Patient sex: M
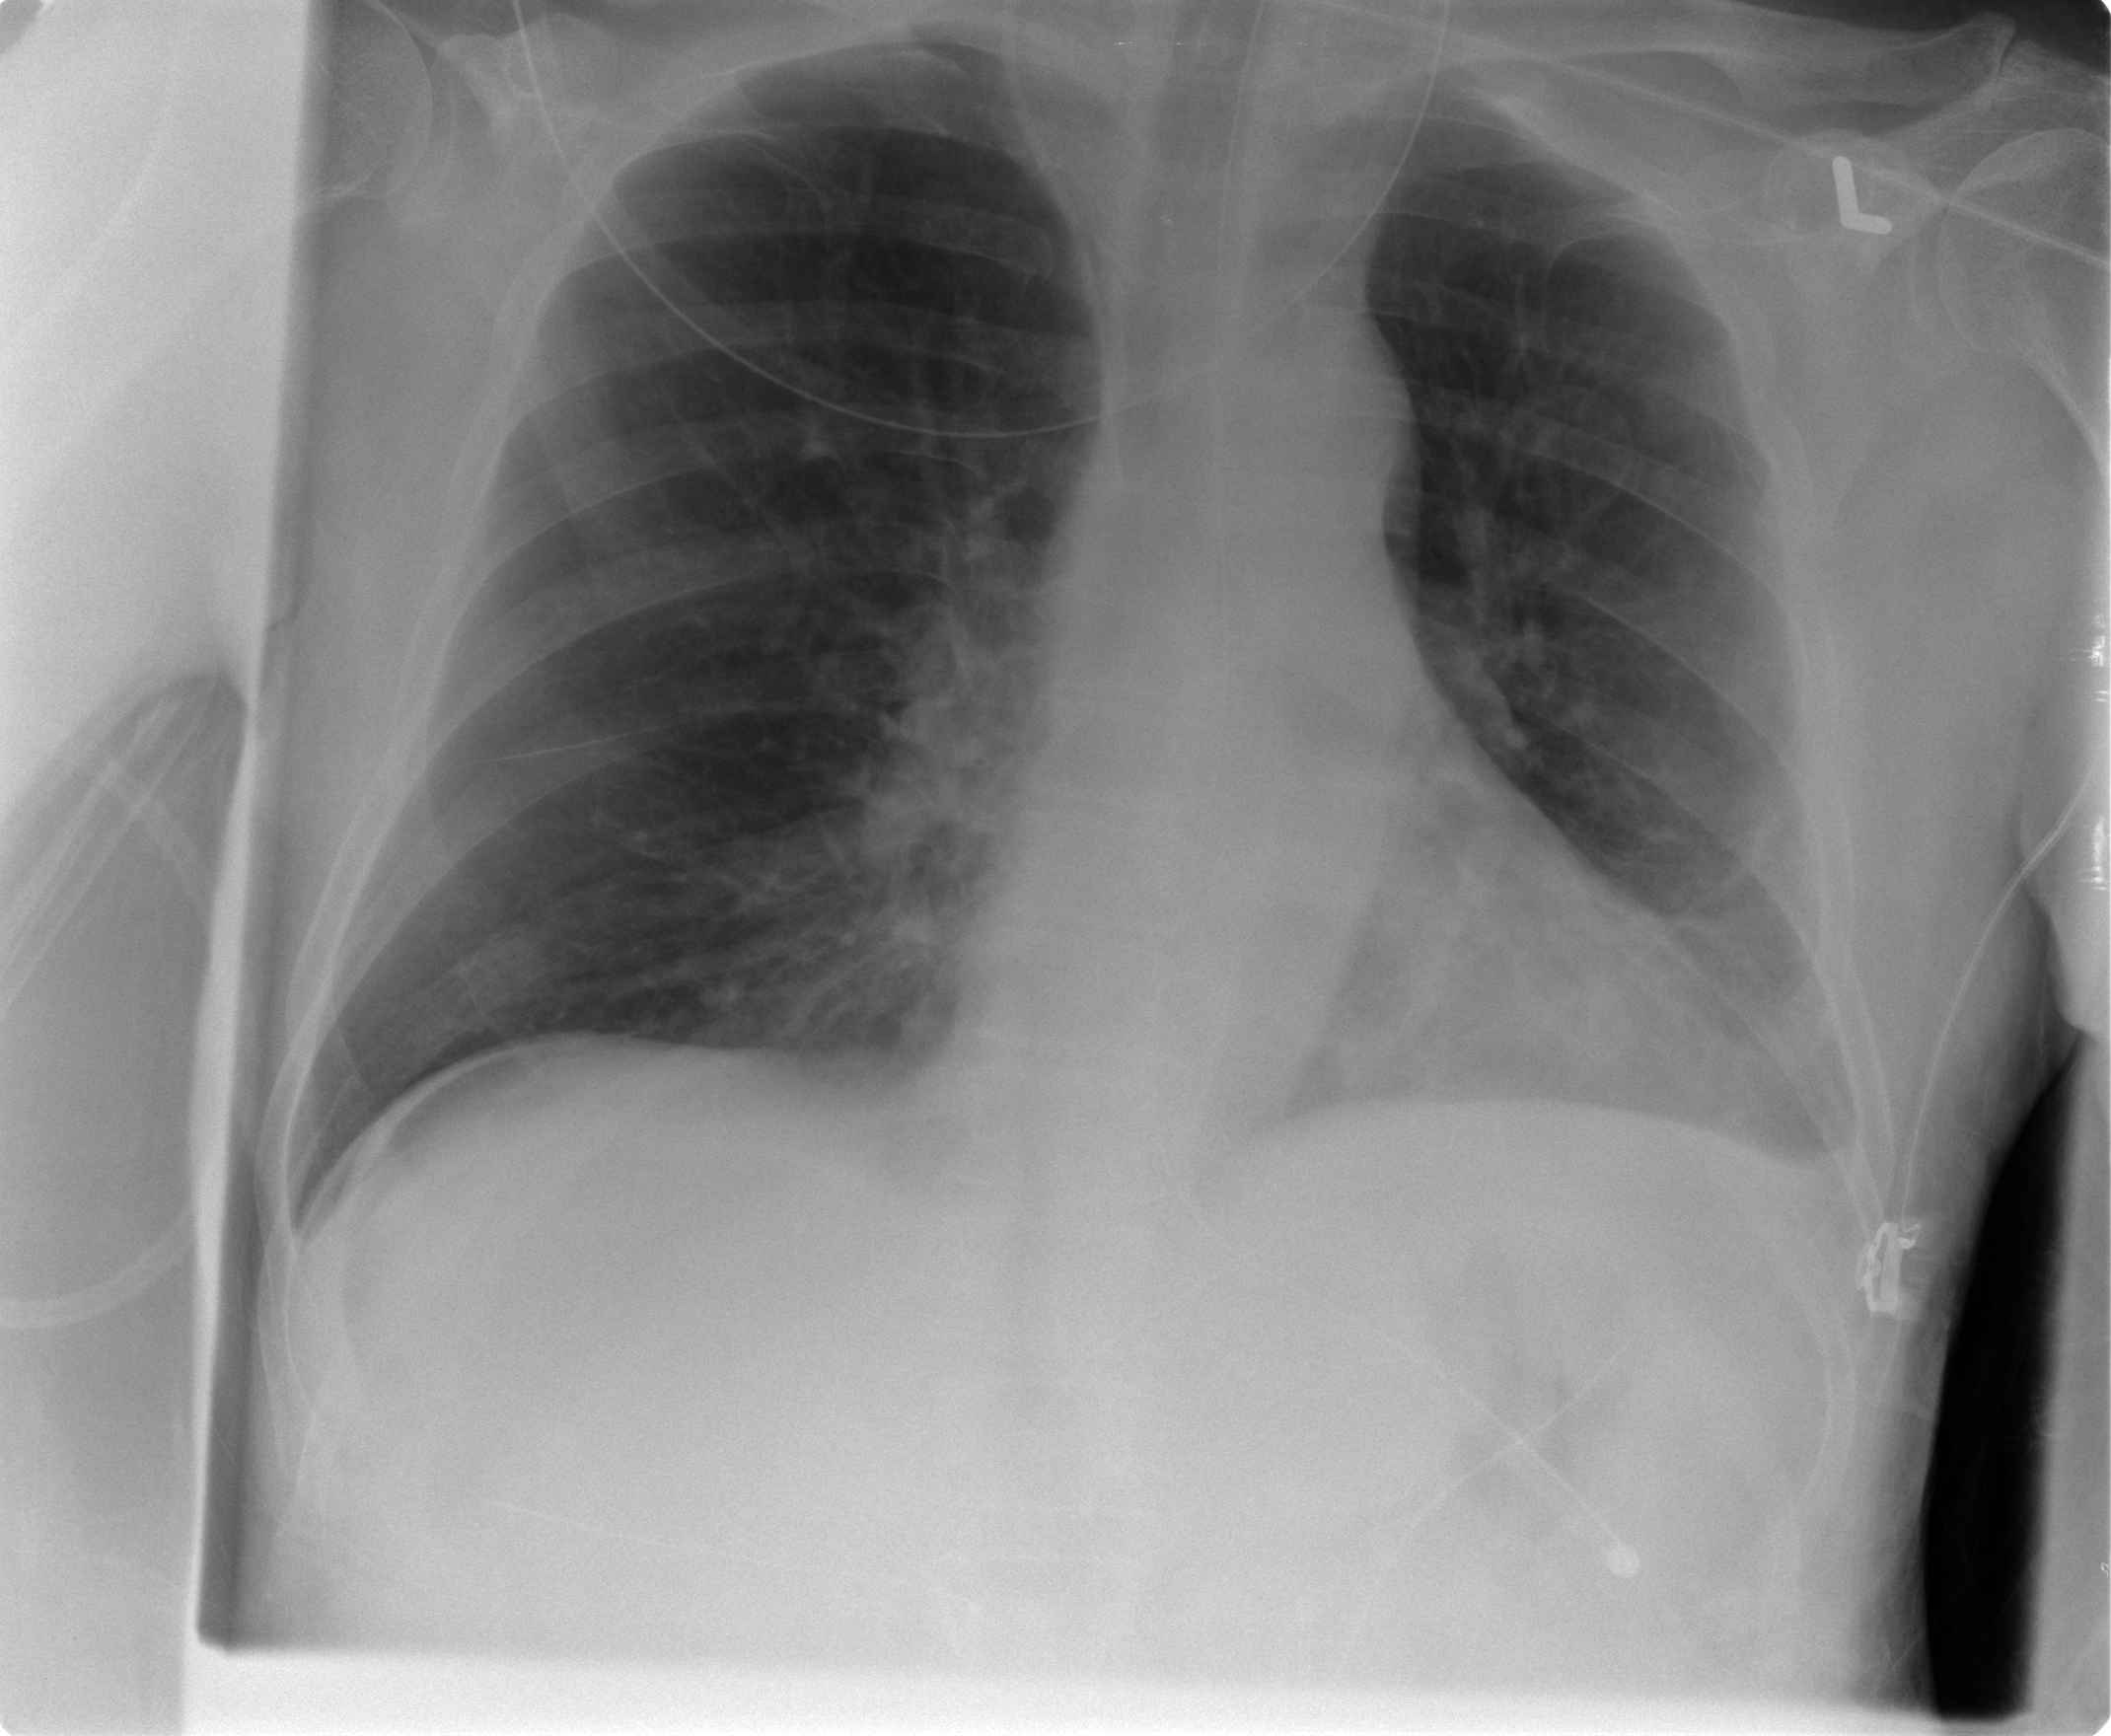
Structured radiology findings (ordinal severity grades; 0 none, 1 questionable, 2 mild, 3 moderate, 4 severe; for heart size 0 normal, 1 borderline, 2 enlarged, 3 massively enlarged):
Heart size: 0
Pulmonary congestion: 0
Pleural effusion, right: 0
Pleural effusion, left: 1
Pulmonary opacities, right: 0
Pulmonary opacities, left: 0
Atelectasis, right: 0
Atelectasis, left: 2